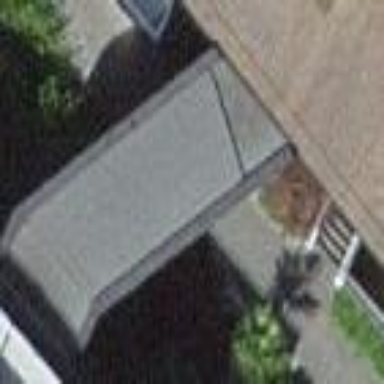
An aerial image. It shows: View of roof of building.